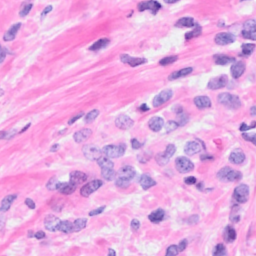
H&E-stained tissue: Breast